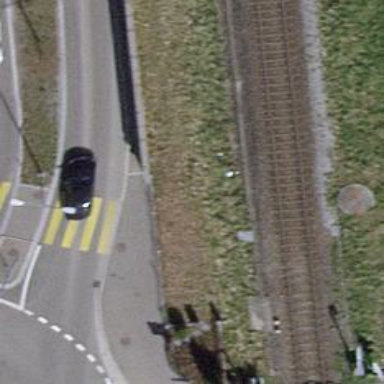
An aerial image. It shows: Kerb serving as barrier.